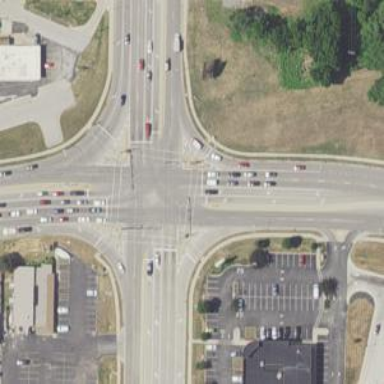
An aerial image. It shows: Footway that serves as traffic island.